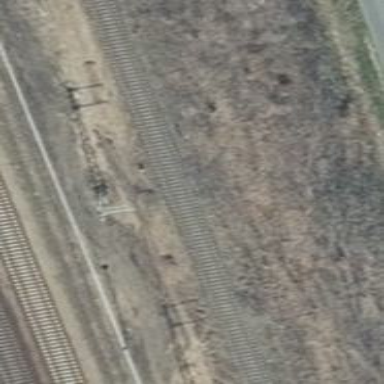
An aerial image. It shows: Railway signal.